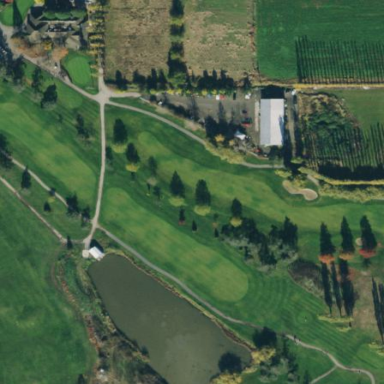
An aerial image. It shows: Grassy area designated as golf fairway.